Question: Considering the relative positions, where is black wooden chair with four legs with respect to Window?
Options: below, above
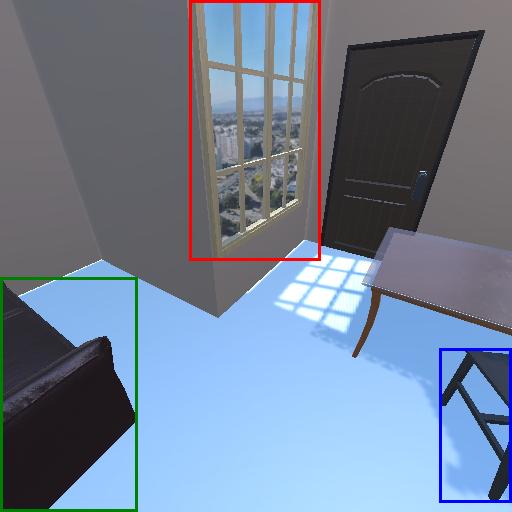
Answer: below